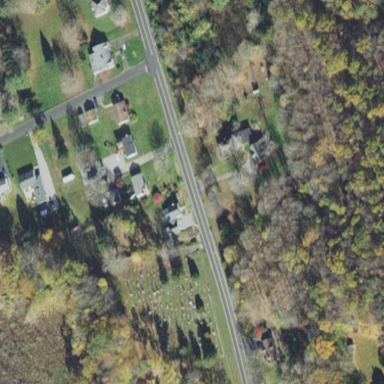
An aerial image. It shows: Private cemetery with solemn ambiance.